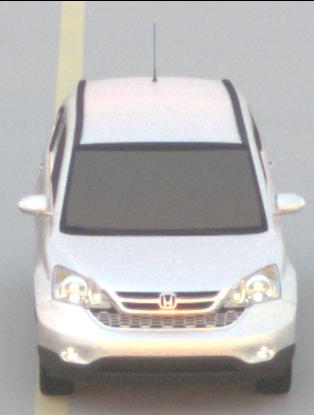
Make: Honda
Model: CR-V
Detailed model: CR-V (III) (04/10 - 10/12)
Model produced from: 2010
Model produced until: 2012
Doors: 5
Color: white
Road condition: dry road
Daytime: sunrise or sunset
Contrast: medium contrast